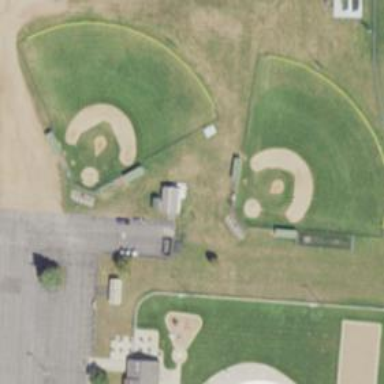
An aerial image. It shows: Baseball pitch for leisure land activities.